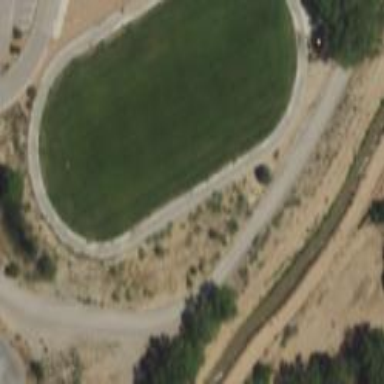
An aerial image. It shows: Track in leisure land.